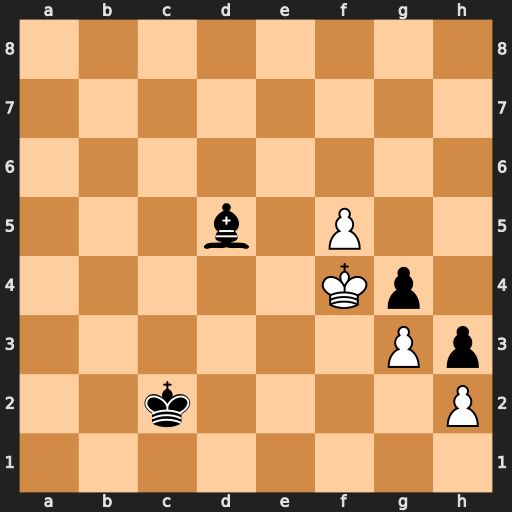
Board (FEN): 8/8/8/3b1P2/5Kp1/6Pp/2k4P/8
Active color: w
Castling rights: -
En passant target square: -
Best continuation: Kxg4 Kd3 Kxh3